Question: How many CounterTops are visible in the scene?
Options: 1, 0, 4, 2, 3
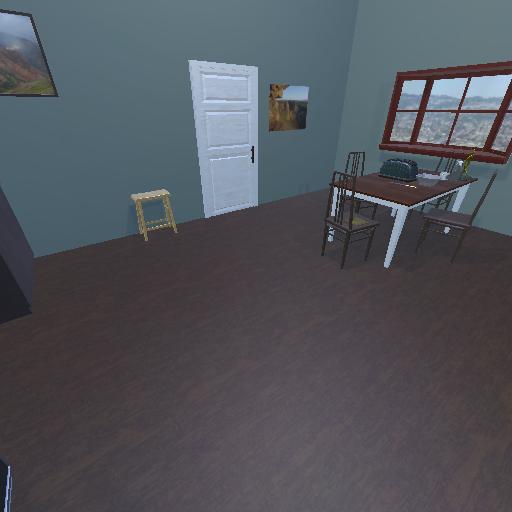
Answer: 1